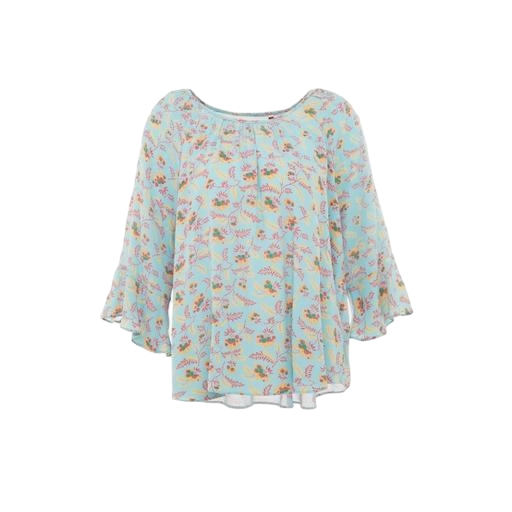
blue floral-print gauze top, blue flared dog print blouse, blue floral-print top, white background